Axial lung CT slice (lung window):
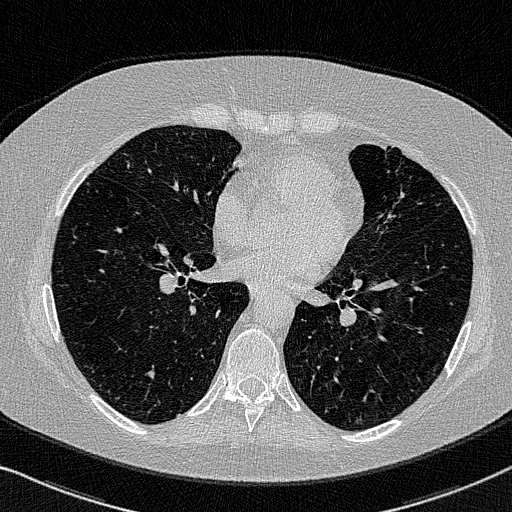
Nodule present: no